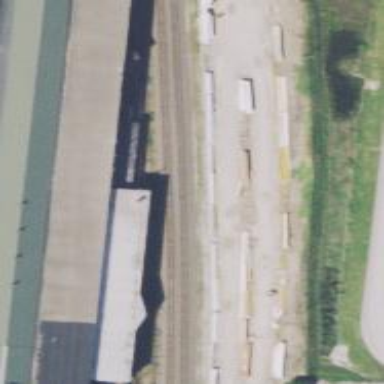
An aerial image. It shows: Rail spur service.